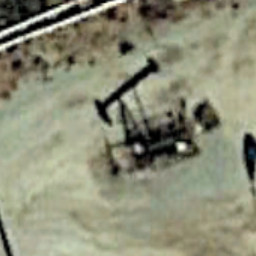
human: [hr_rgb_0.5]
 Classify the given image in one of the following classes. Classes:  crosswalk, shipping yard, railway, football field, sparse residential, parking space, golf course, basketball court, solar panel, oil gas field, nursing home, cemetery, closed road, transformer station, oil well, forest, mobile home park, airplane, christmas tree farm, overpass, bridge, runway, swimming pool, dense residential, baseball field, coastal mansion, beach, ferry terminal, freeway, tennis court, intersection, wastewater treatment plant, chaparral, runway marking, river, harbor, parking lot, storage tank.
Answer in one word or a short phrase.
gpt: oil well